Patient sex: M
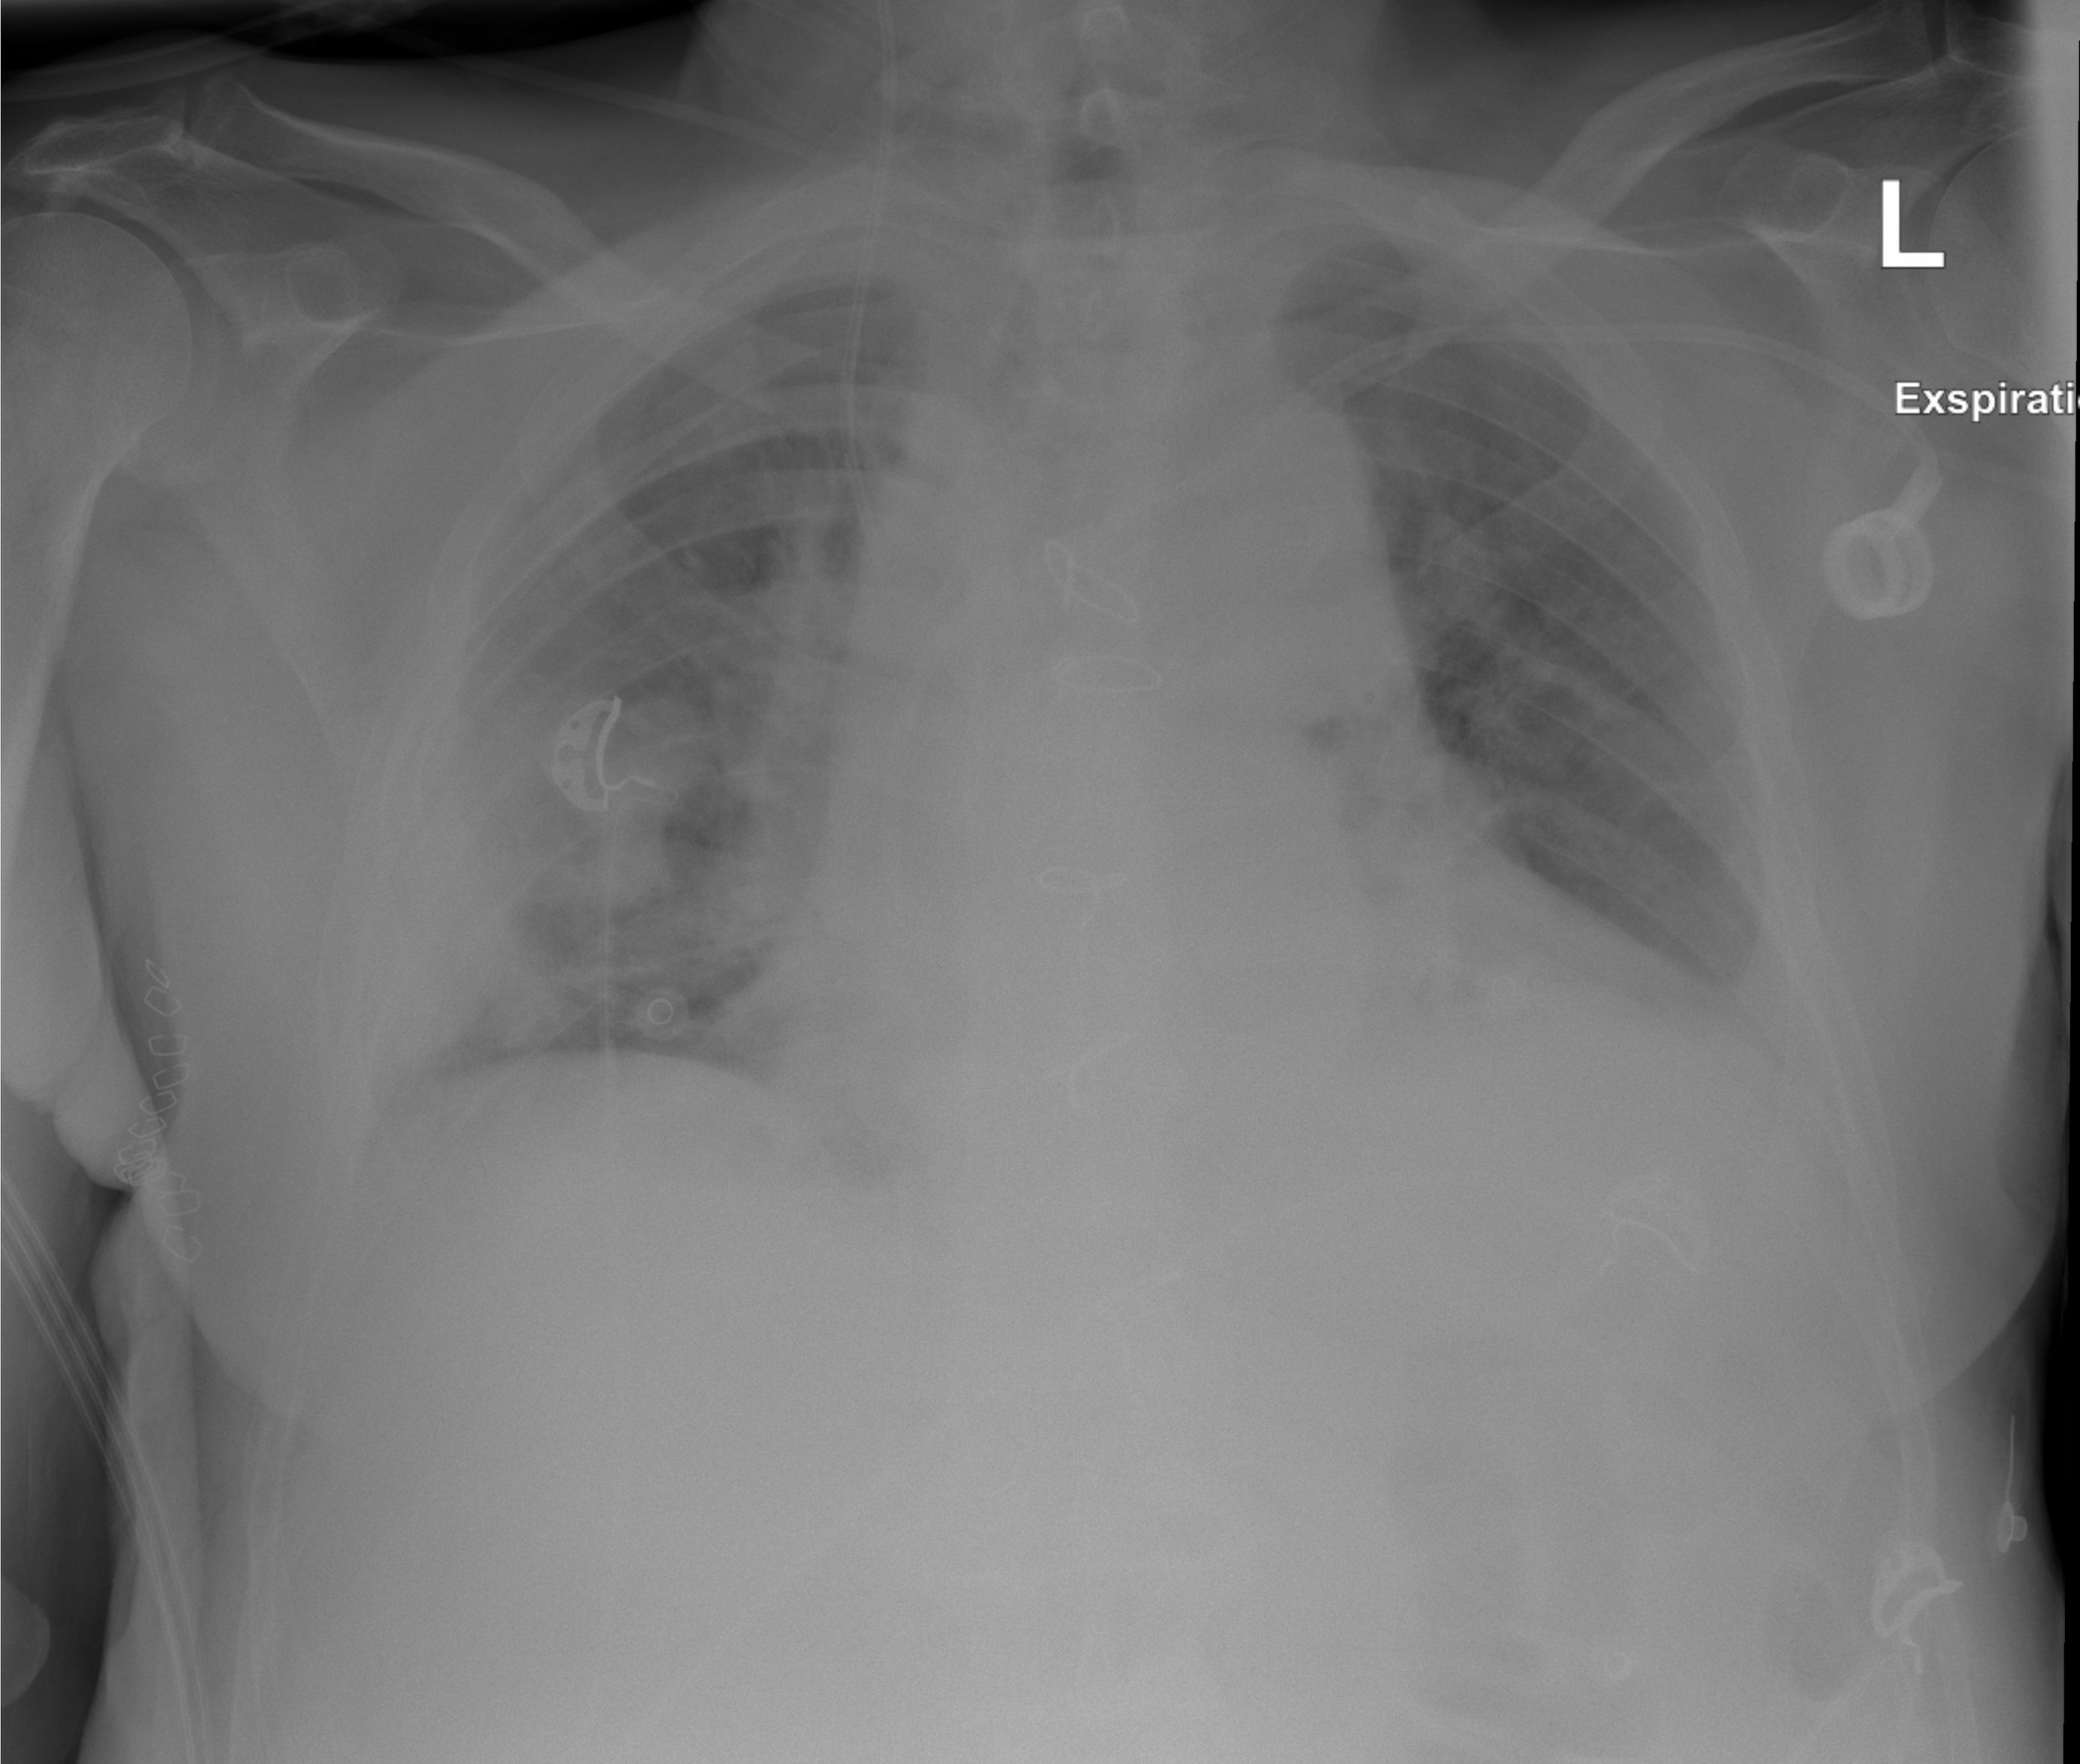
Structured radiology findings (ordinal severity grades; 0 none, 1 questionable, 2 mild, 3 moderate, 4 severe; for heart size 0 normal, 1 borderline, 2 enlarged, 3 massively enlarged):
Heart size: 2
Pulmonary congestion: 0
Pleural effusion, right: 0
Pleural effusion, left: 2
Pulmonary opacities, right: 1
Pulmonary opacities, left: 0
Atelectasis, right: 3
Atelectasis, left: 2